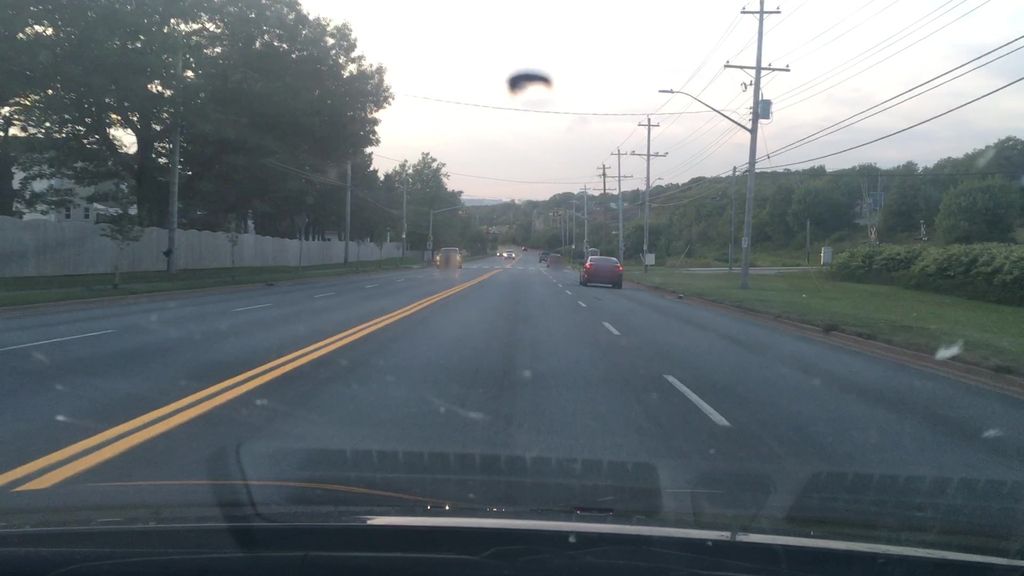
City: halifax